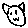
Label: cat